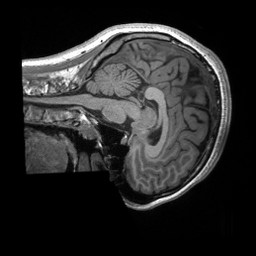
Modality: T1w
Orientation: sagittal
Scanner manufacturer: siemens
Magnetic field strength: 3 T
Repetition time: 2.4 s
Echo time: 0.00224 s